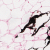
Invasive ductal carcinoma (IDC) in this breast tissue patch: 0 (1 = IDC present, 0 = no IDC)